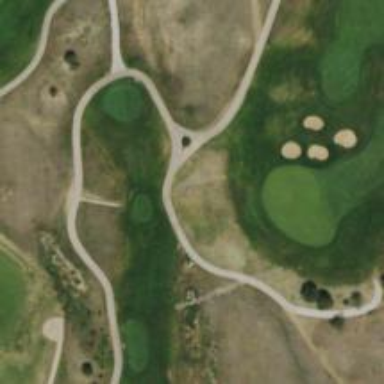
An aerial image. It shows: Service road used as golf cart path.